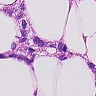
Metastatic tissue present: yes